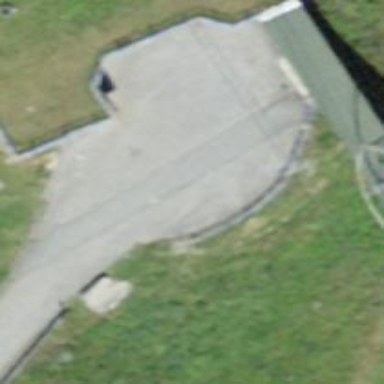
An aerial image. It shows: Bench.